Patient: sex M, age 58
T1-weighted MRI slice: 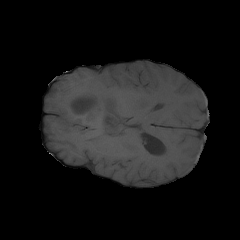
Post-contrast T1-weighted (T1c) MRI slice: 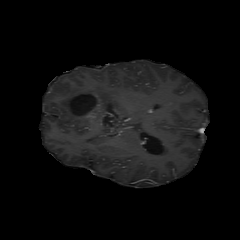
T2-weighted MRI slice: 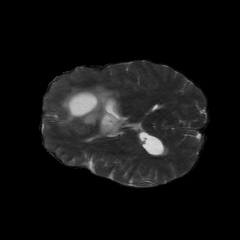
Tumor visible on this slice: yes
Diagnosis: Astrocytoma, IDH-mutant
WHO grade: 4